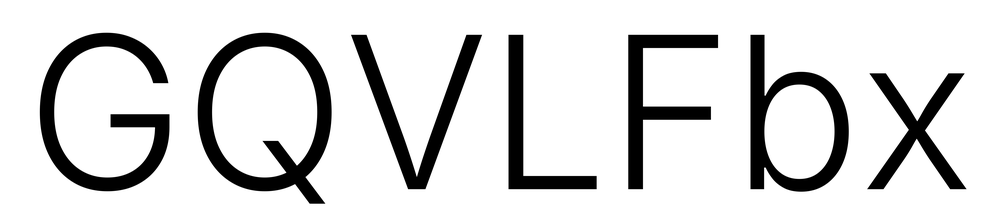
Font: Inter_Light